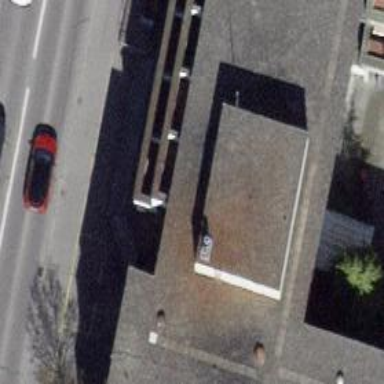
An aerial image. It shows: Restaurant.